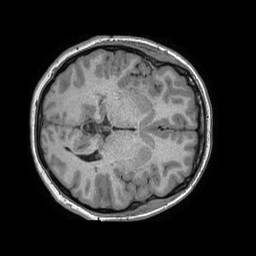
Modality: T1w
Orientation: axial
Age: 34
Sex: female
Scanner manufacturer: philips
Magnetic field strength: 1.5 T
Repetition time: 0.007759 s
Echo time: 0.003567 s